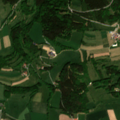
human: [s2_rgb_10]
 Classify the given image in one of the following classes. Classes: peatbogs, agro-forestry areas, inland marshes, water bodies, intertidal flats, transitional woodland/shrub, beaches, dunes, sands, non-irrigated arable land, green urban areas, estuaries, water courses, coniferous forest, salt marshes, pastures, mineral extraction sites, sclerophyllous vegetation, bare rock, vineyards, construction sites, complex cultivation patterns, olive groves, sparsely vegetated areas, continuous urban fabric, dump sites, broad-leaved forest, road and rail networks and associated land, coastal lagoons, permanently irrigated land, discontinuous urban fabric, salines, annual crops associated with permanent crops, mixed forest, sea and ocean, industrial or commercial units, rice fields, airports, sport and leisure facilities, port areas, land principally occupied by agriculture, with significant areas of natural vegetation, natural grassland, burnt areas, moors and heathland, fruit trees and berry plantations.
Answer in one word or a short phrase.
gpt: non-irrigated arable land, land principally occupied by agriculture, with significant areas of natural vegetation, coniferous forest, mixed forest